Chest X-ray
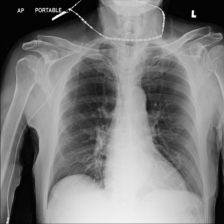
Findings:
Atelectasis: negative
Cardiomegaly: negative
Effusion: negative
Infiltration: negative
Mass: negative
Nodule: negative
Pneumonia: negative
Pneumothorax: negative
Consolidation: negative
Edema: negative
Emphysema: negative
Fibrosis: negative
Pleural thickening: negative
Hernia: negative